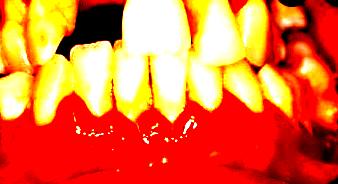
Condition: Gingivitis